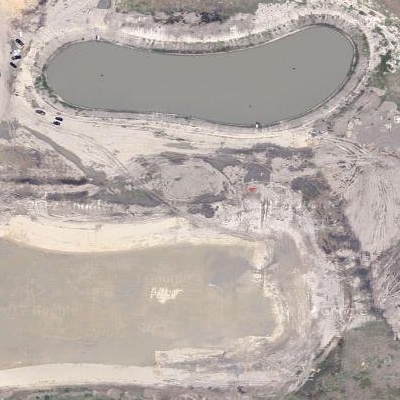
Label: dRiverLake